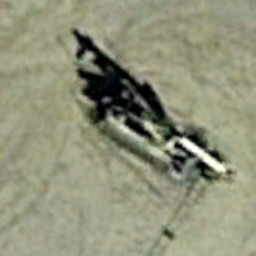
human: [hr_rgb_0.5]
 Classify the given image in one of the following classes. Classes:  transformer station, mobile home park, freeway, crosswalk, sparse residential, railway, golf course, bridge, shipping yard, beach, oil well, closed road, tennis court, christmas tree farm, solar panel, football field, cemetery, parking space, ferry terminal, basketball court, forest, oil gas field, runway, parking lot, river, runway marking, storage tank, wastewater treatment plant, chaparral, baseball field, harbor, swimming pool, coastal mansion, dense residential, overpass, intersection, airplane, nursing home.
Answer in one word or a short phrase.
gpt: oil well